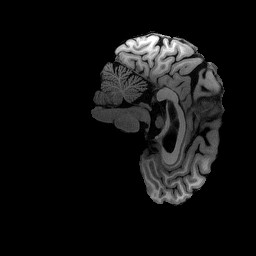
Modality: T1w
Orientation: sagittal
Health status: healthy